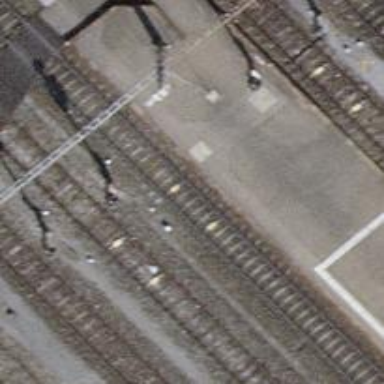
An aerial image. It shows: Railway signal.